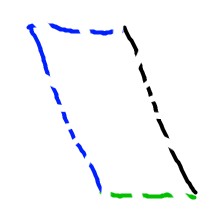
Shape: parallelogram